Question: Count the number of objects in the diagram.
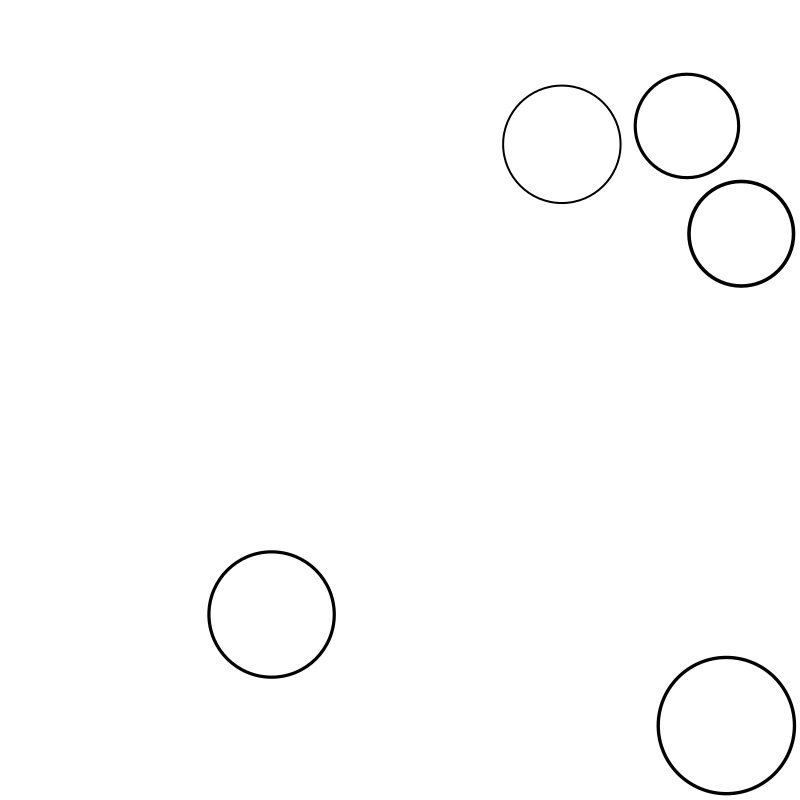
Answer: 5